Field crop: tomato
Growth stage: 1
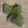
Species: solanum